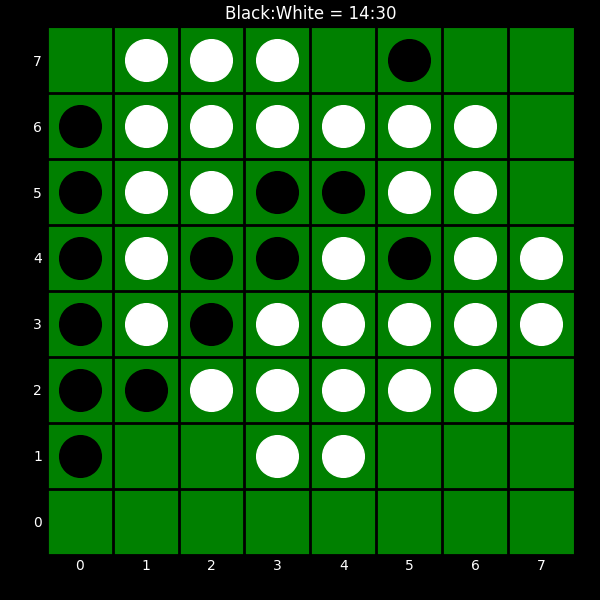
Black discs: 14
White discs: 30